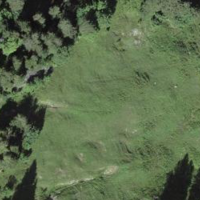
EUNIS habitat code: 26
Species observed at this site:
Pimpinella major